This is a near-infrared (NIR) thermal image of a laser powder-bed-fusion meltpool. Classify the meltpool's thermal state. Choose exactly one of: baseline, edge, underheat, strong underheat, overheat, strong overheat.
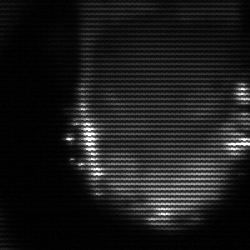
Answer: baseline